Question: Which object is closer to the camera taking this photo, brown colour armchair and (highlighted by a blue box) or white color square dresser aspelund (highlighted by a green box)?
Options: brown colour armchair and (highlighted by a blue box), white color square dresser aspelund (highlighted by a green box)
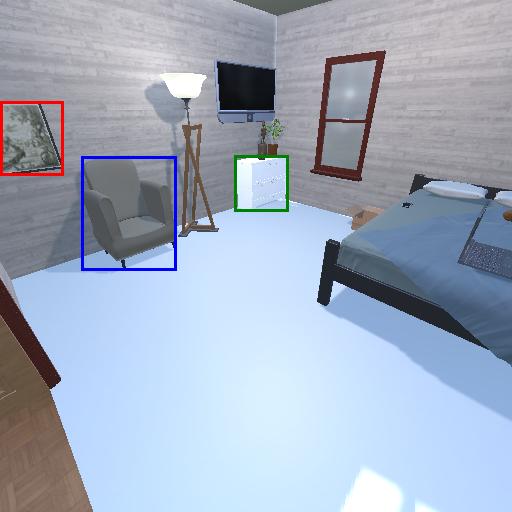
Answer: brown colour armchair and (highlighted by a blue box)